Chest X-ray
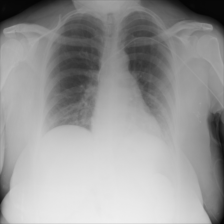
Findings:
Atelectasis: negative
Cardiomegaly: negative
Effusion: negative
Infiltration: negative
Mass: negative
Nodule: negative
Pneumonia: negative
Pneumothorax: negative
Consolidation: negative
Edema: negative
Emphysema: negative
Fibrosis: negative
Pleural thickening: negative
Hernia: negative